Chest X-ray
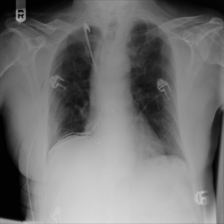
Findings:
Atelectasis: negative
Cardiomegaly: negative
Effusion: negative
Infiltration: negative
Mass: negative
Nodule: negative
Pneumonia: negative
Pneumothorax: positive
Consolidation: negative
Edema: negative
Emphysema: positive
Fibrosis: negative
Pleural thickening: negative
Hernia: negative